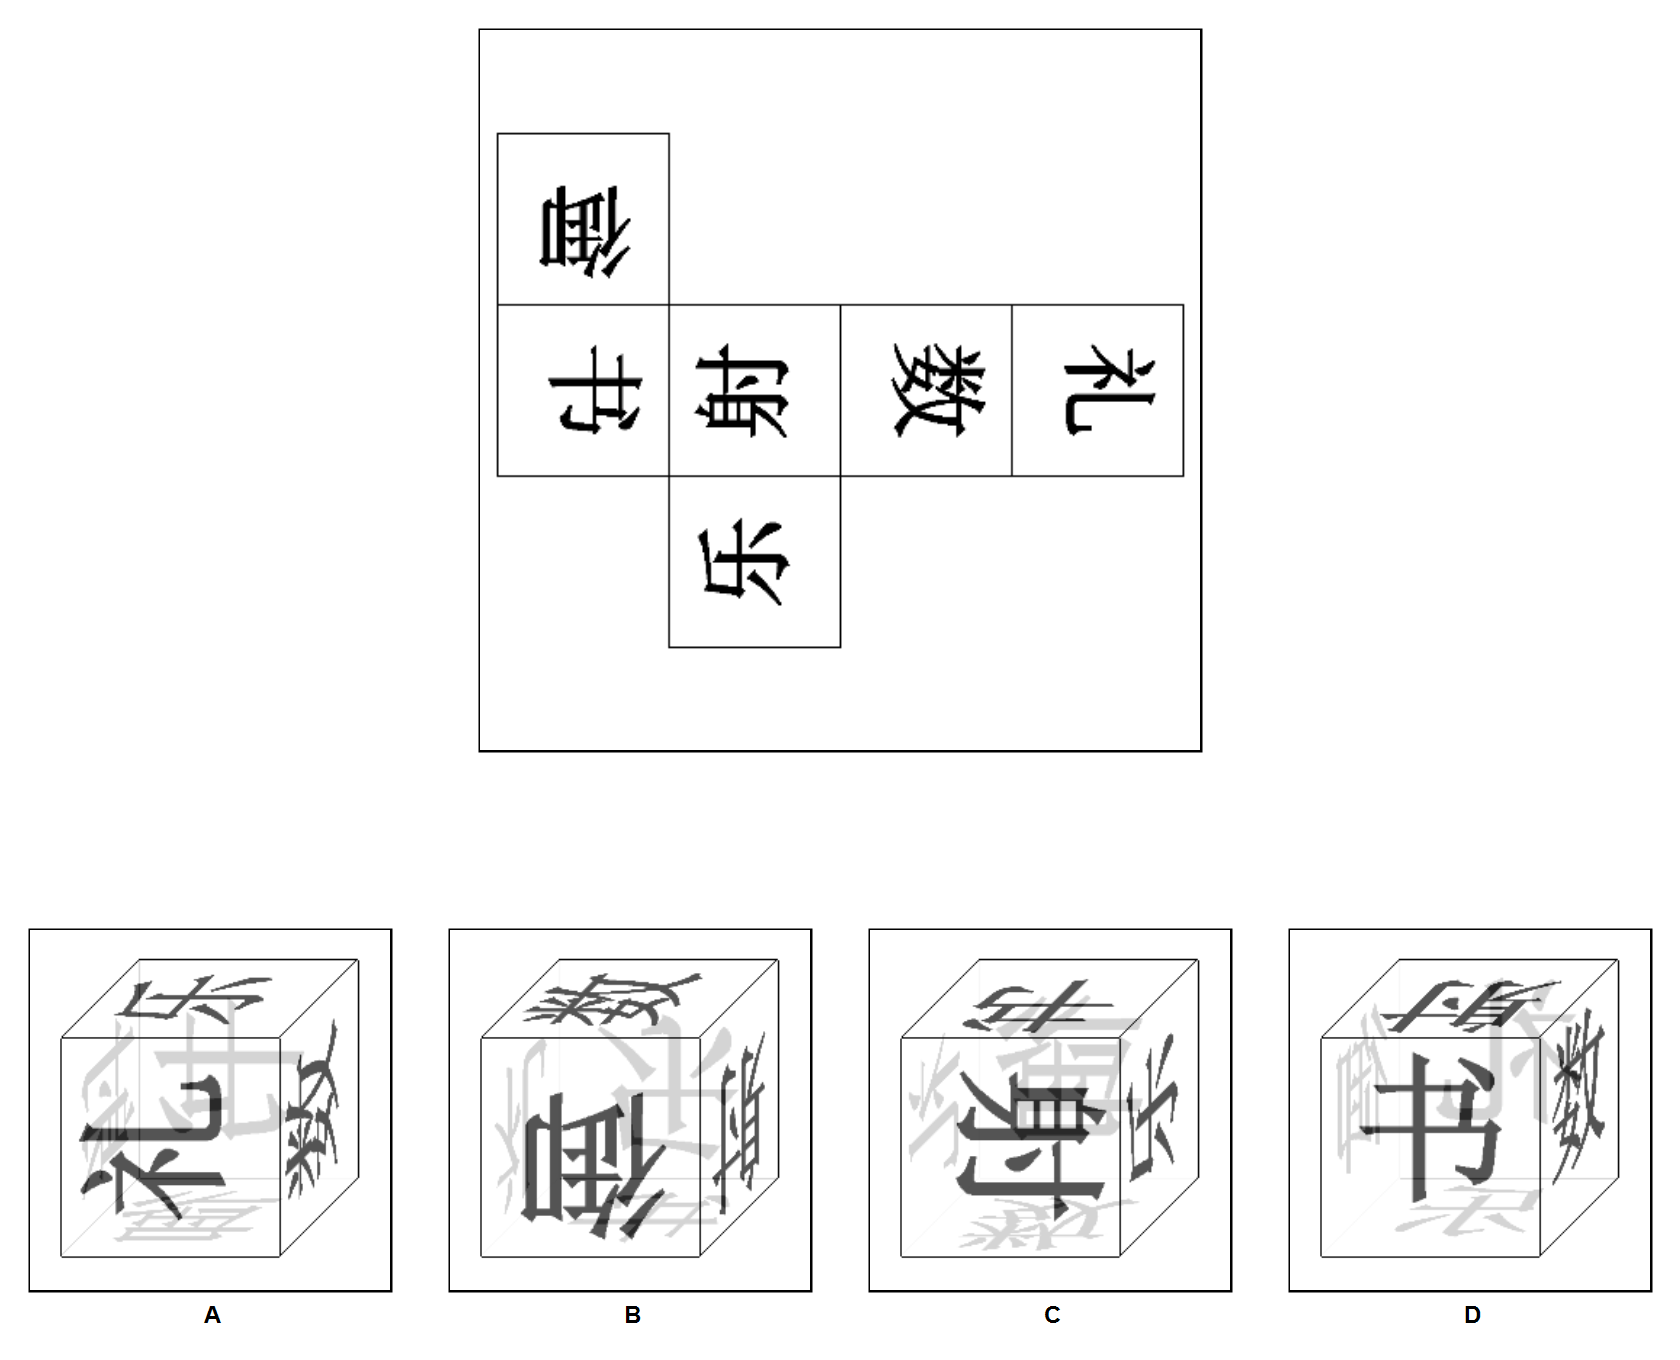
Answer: B